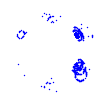
Particle: proton